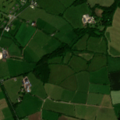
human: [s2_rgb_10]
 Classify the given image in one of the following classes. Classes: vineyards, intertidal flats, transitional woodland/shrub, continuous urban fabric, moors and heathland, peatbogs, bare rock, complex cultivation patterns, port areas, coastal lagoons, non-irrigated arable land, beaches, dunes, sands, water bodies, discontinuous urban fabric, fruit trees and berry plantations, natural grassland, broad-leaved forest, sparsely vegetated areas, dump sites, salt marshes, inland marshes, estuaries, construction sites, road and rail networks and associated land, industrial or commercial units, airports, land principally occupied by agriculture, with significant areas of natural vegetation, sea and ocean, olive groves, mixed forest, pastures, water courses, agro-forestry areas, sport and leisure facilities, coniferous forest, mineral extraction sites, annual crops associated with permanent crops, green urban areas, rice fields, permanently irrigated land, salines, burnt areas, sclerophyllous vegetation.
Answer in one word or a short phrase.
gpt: sport and leisure facilities, pastures